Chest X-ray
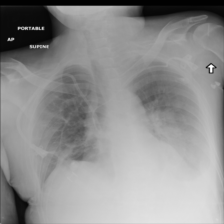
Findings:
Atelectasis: positive
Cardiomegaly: negative
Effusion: negative
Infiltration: positive
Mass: negative
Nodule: negative
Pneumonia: negative
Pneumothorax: negative
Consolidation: negative
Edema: negative
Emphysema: negative
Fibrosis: negative
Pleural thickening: negative
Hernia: negative